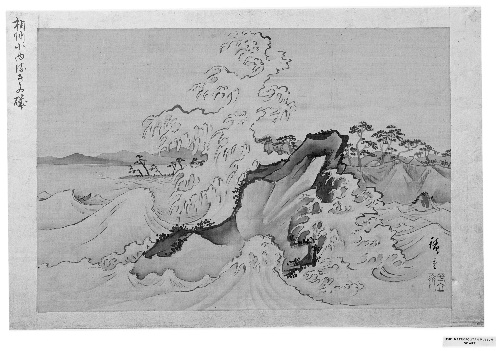
Artist: Utagawa Hiroshige
Artist bio: Japanese, Tokyo (Edo) 1797–1858 Tokyo (Edo)
Date: 19th century
Object type: Painting
Classification: Paintings
Medium: Matted painting; ink and color on silk
Culture: Japan
Period: Edo period (1615–1868)
Dimensions: 13 15/16 x 21 7/16 in. (35.4 x 54.4 cm)
Department: Asian Art
Credit line: Gift of Francis Lathrop, 1908
Accession year: 1908
Repository: Metropolitan Museum of Art, New York, NY
Tags: Waves|Beaches